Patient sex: M
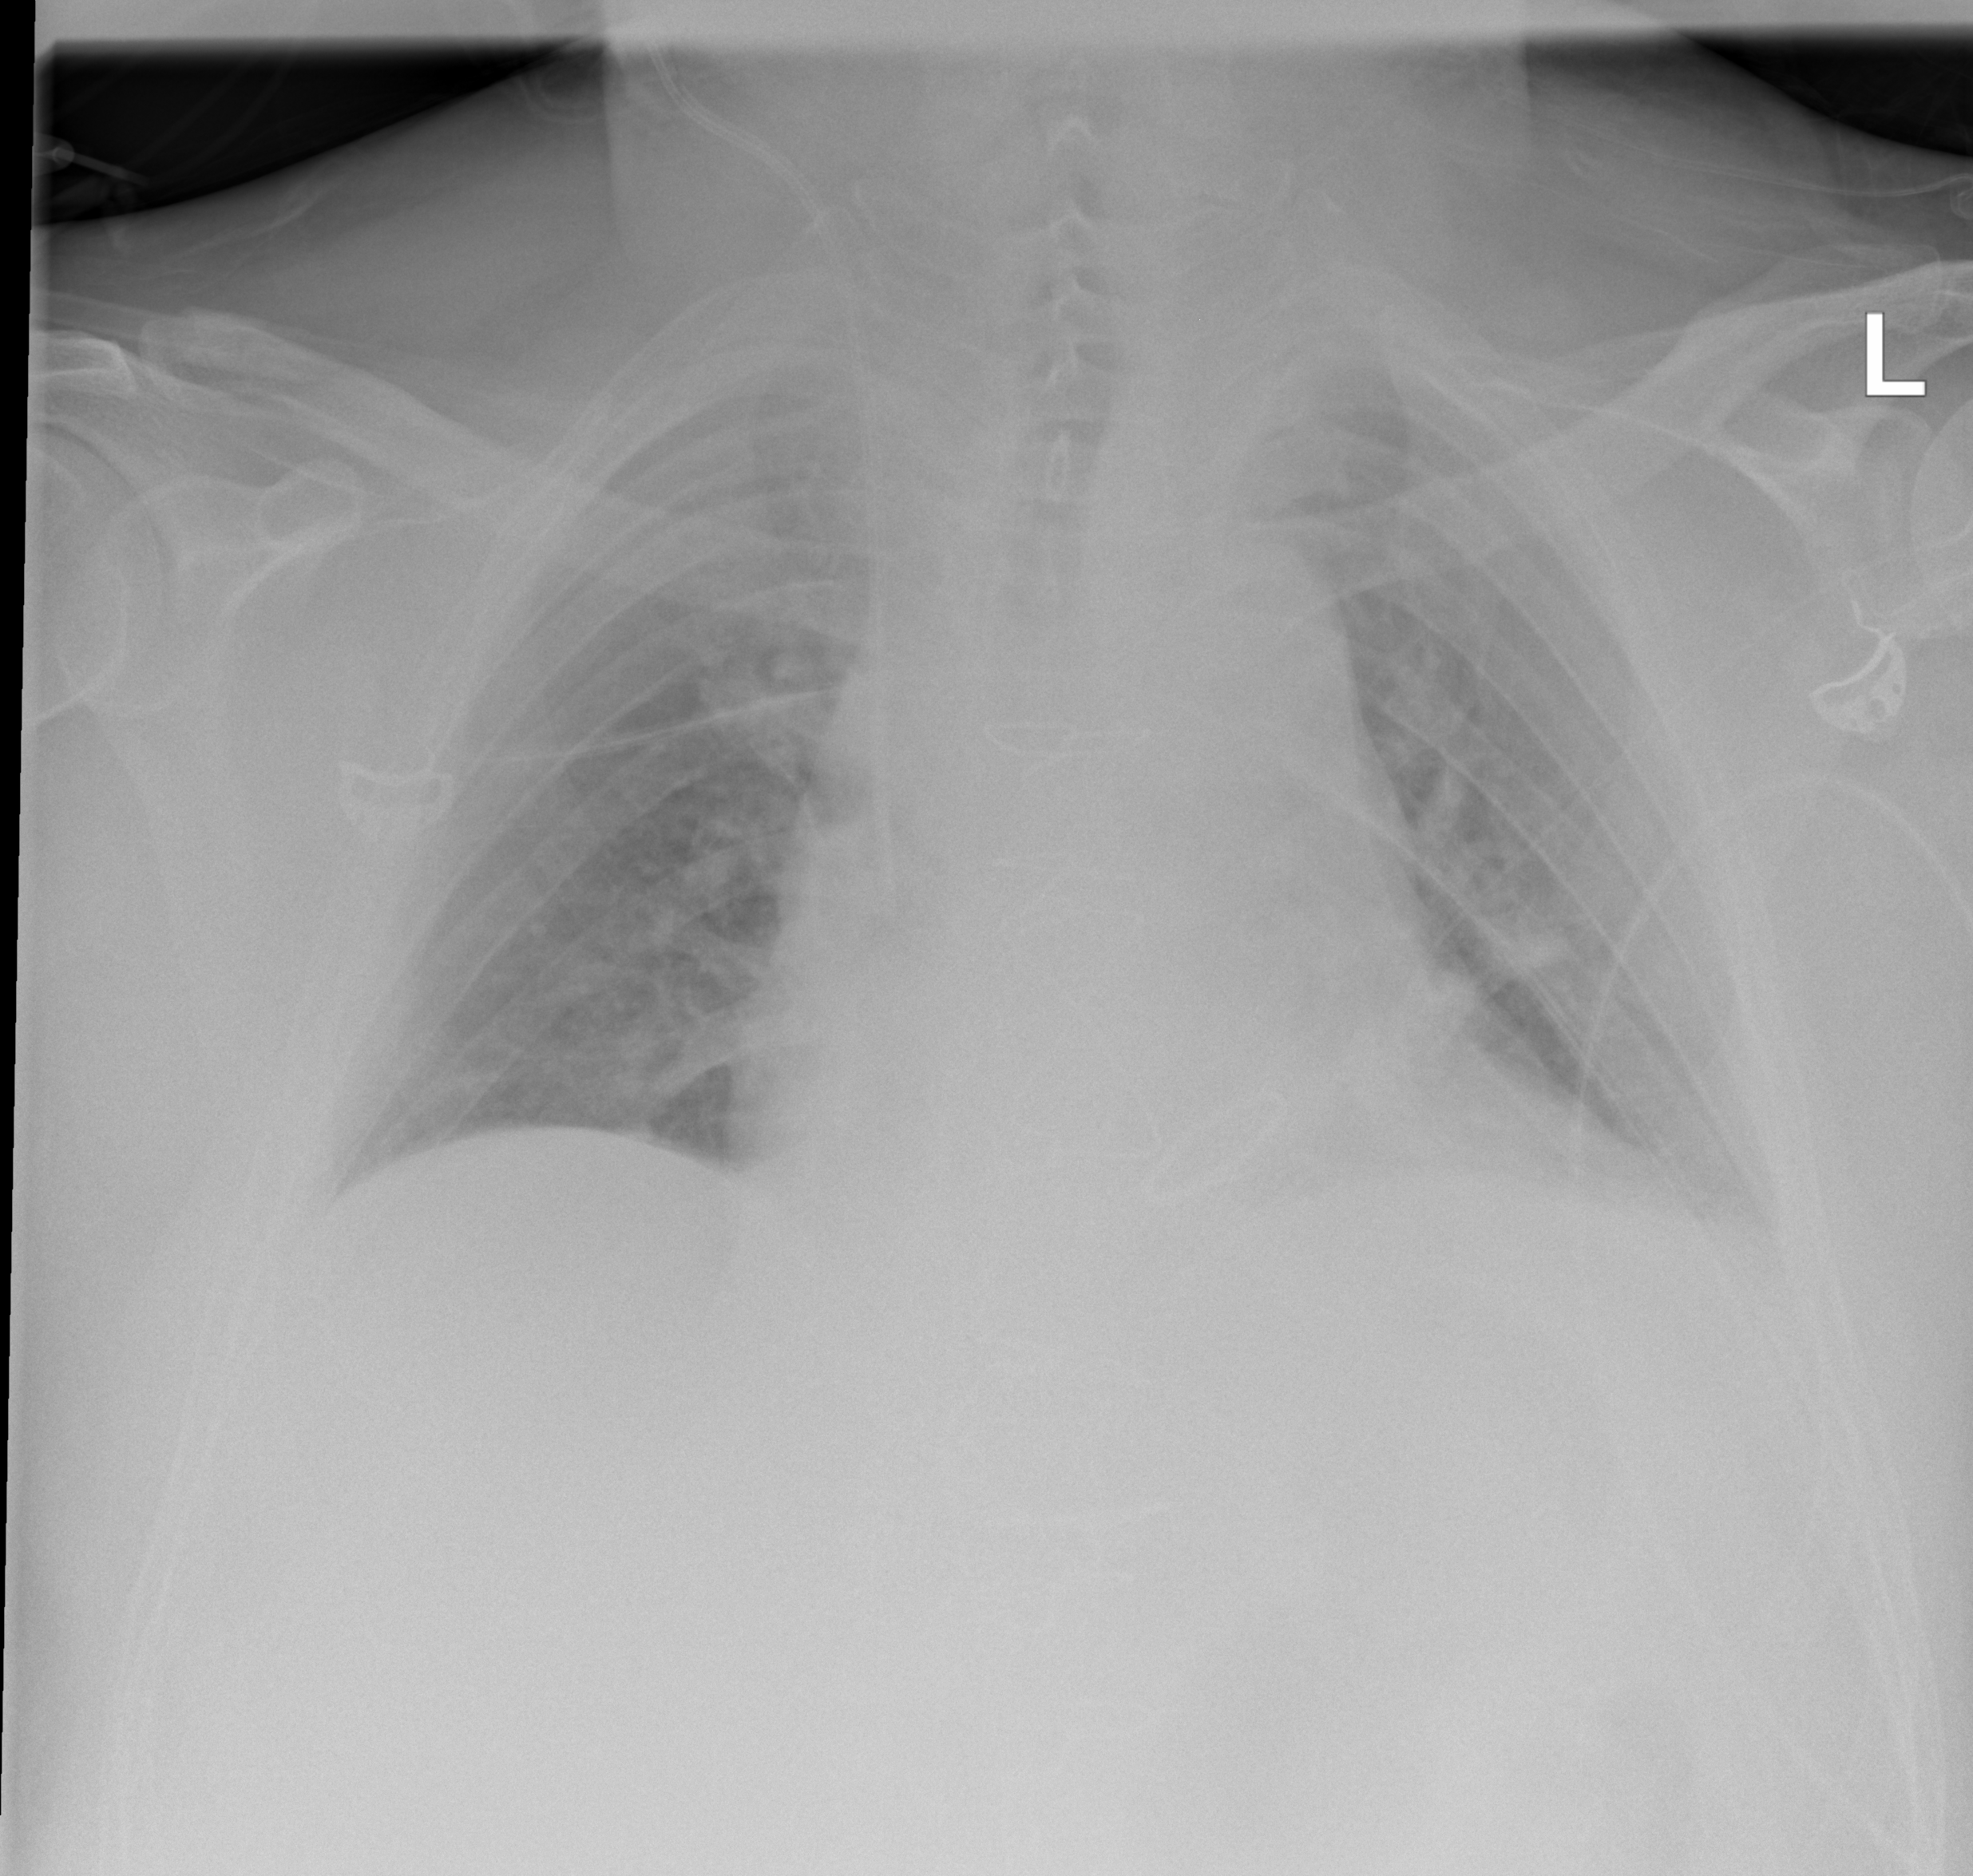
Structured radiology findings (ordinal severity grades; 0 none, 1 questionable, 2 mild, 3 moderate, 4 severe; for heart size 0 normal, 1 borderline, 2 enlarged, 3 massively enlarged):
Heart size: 2
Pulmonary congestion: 2
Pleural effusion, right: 0
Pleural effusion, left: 2
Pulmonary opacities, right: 0
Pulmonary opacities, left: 0
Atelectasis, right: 1
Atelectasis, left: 2